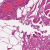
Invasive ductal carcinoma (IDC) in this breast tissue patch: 0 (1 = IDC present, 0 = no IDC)